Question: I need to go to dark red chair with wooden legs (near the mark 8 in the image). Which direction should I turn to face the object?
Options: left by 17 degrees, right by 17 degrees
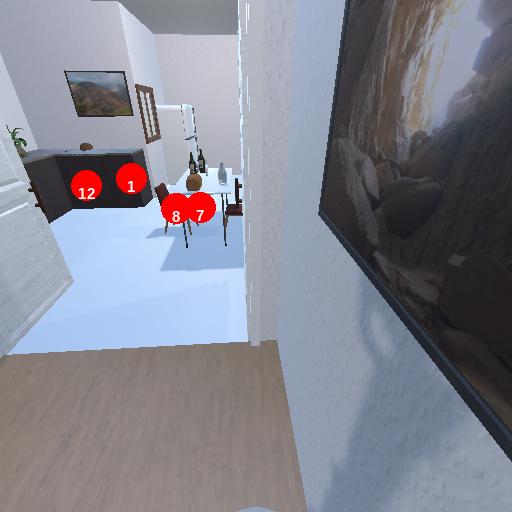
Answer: left by 17 degrees